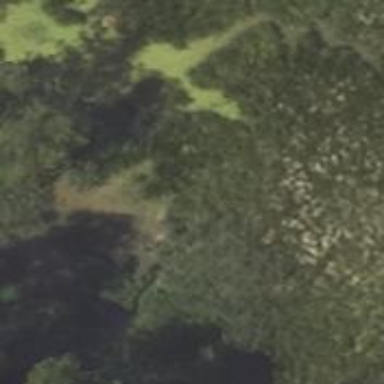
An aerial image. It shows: Pond with natural water.